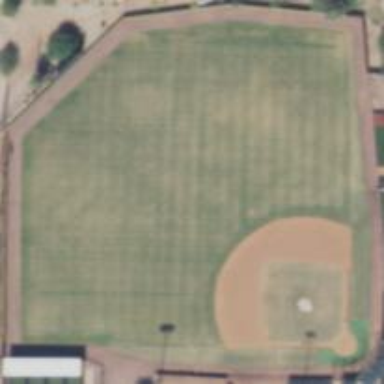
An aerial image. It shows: Baseball pitch for leisure land activities.